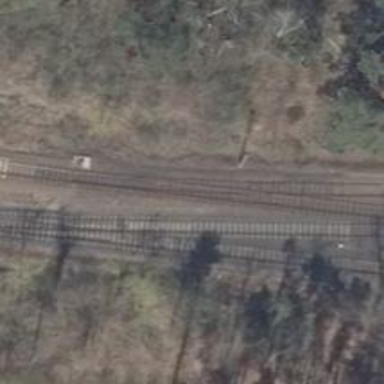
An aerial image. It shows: Solitary milestone along the railway.